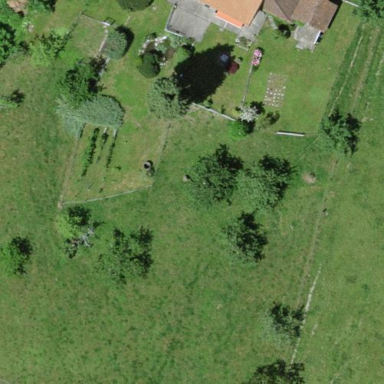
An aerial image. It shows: Farmyard area.